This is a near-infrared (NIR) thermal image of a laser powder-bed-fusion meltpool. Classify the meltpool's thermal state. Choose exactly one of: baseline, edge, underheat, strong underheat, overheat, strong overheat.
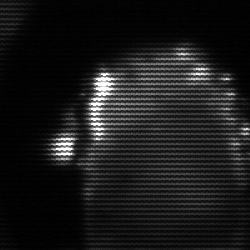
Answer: baseline